Field crop: tomato
Growth stage: 1
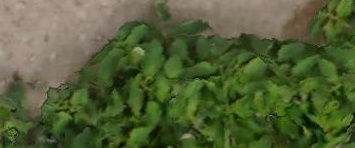
Species: tomato